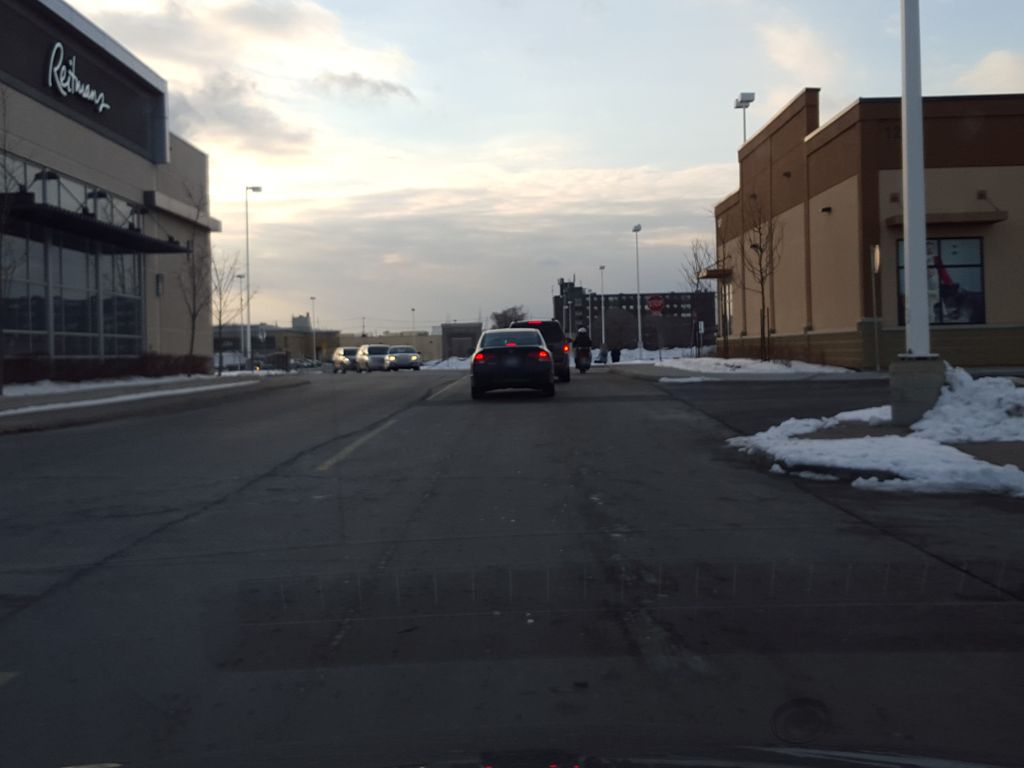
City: hamilton